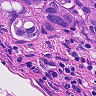
Metastatic tissue present: yes